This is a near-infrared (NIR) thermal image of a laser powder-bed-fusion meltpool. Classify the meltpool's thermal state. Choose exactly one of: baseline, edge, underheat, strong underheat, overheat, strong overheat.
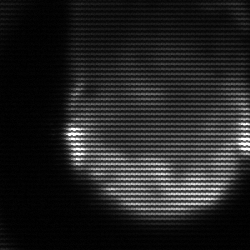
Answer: edge